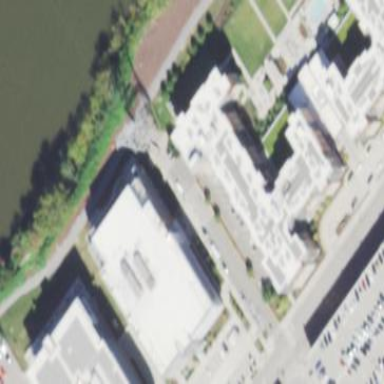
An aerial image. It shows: Office building.